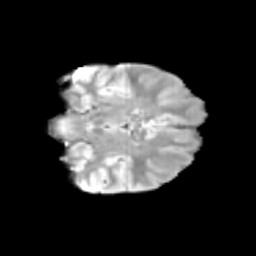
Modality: T2w
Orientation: coronal
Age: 12
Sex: female
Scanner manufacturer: siemens
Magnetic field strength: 3 T
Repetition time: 3.8 s
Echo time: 0.07 s